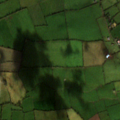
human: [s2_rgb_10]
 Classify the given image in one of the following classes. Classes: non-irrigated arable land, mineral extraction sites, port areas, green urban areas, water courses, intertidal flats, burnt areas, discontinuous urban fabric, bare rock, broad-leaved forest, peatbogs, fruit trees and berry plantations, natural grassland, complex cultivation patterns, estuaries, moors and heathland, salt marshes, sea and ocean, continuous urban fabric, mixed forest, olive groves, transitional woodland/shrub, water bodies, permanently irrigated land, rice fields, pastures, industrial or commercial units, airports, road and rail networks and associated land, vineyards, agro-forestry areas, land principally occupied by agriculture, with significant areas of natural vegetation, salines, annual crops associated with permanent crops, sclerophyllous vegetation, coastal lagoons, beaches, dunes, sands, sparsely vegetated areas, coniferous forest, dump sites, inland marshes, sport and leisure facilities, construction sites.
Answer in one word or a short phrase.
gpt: non-irrigated arable land, pastures, complex cultivation patterns